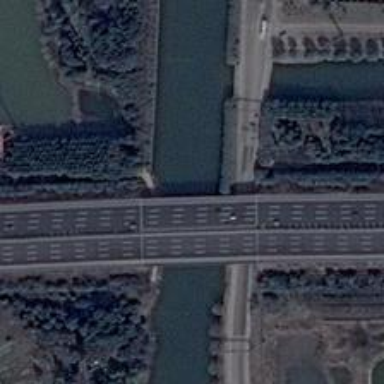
A lot of plants can be seen on the both sides of the river .